Current action and preconditions to check: trajectory_clear

Your task: For each precondition in the list above, predict whether it will hold at this action.

Consider the current scene as observed from the mobile robot's camera, and analyze the predicted future states of all dynamic agents (e.g., people, animals, vehicles, or any moving entities) within the NEXT SECOND.

IMPORTANT: Only answer "very likely" if you are absolutely certain—based on strong, clear evidence—that a dynamic agent will violate the precondition in the predicted future state. Do NOT answer "very likely" for unlikely, ambiguous, or low-probability risks.

Ask yourself for each precondition: Is there a high probability, with clear and convincing evidence, that the predicted future states of any dynamic agent will interfere with the predicted future state of the currently executing action within the NEXT SECOND, causing that precondition to fail?

Assess the risk level based on these predictions. Use "likely" or "very likely" if motions create a clear risk of interference.

Use "neutral" or "improbable" if agents are nearby but their predicted paths are clearly diverging or non-conflicting.

Failure Risk Categories: "very improbable", "improbable", "neutral", "likely", "very likely"

Answer Format: Output ONLY the probability_of_failure value from these categories: "very improbable", "improbable", "neutral", "likely", "very likely"

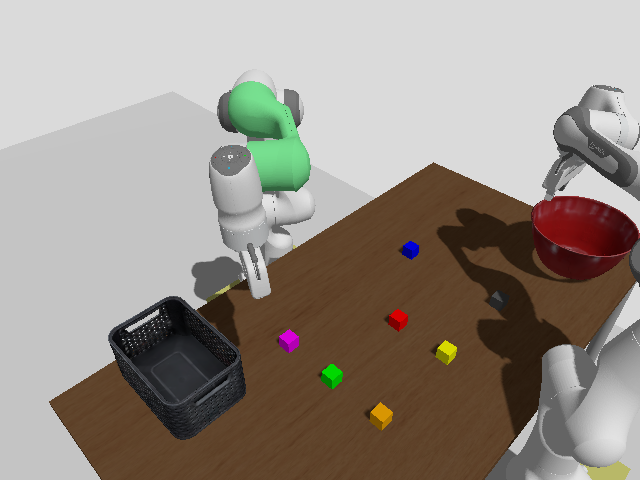

Answer: very improbable